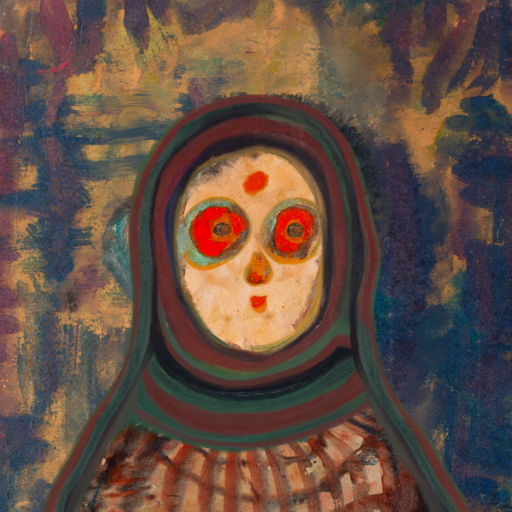
Background: InTheSun, Head And Neck Front: Childish, Face Front: Sisters, Bust: Orphan, Hair Front: Boggyland, Head Accessory: After_Raid_Scarf, Second Necklace: Blank, Necklace: Blank, Baby: Blank